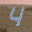
Label: 4